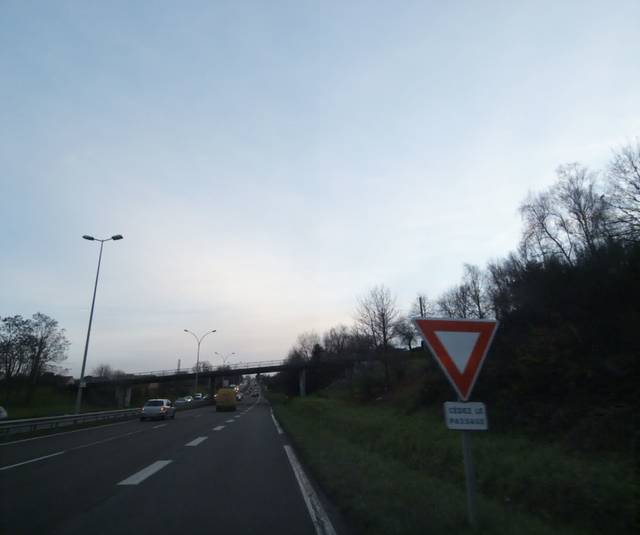
Region: France
Coordinates: 48.011, 0.171